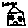
Label: house